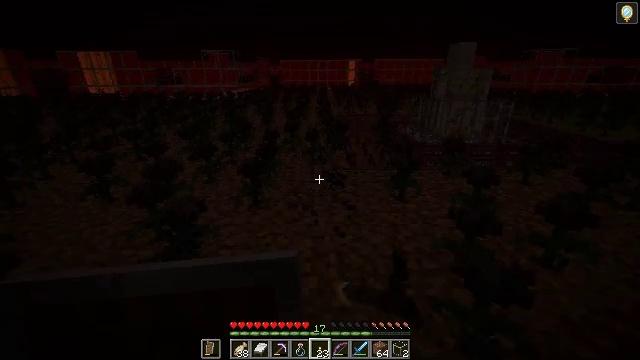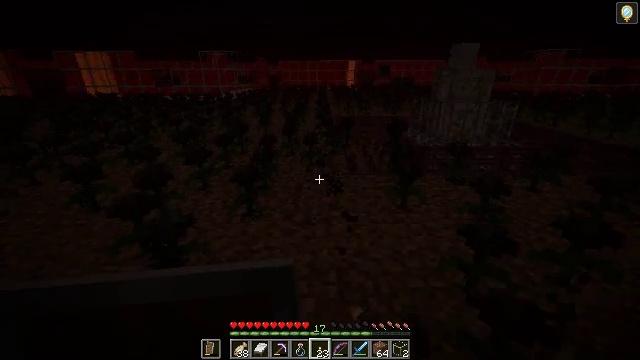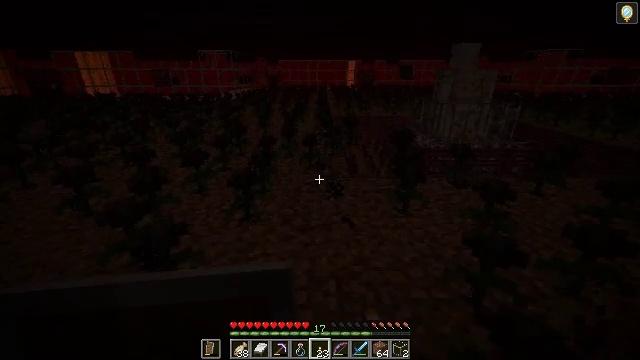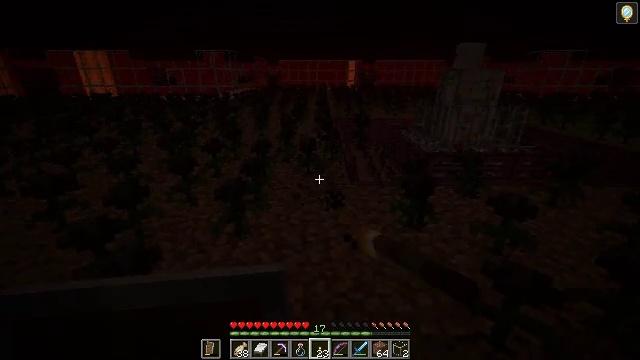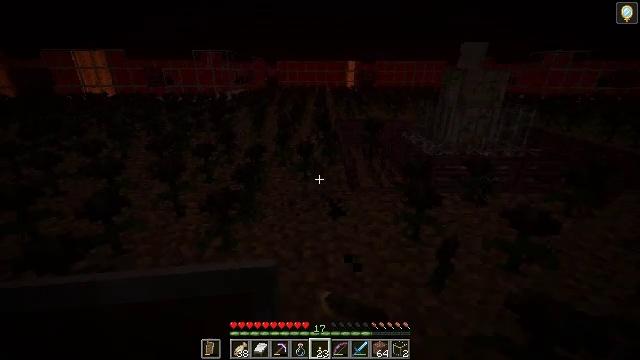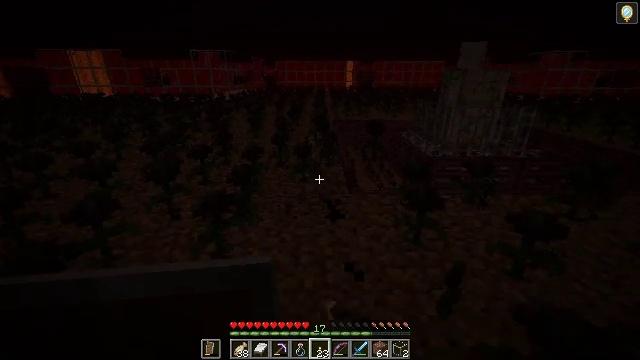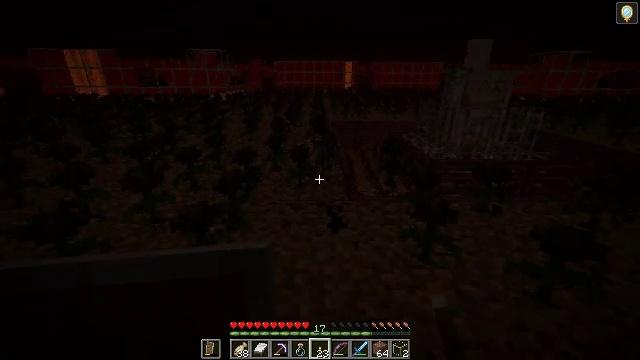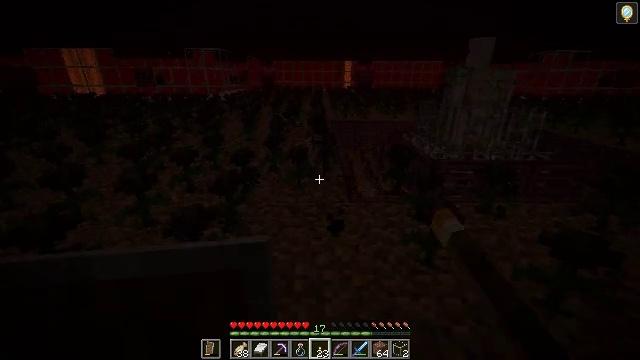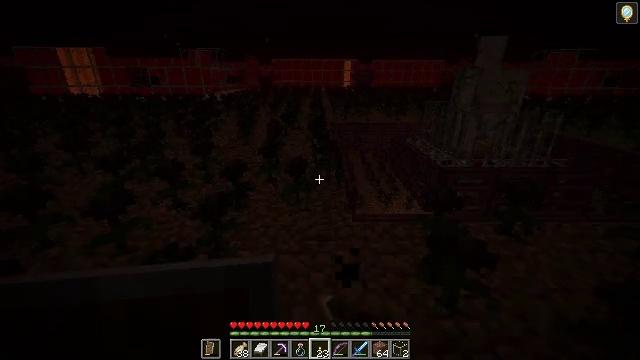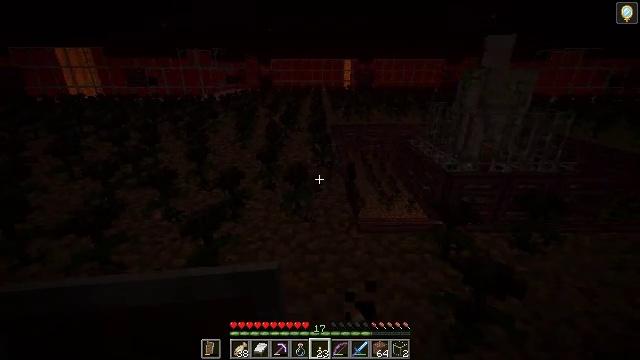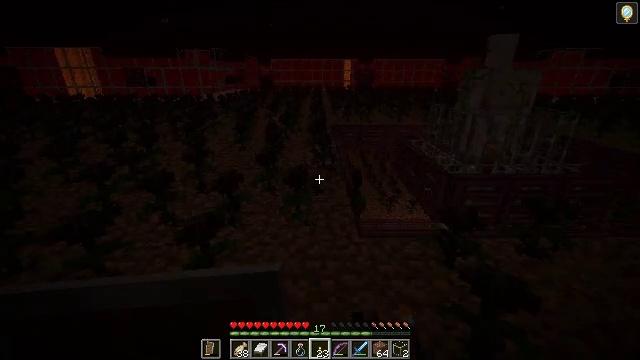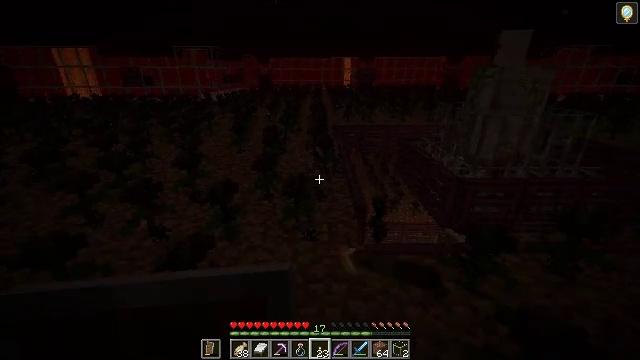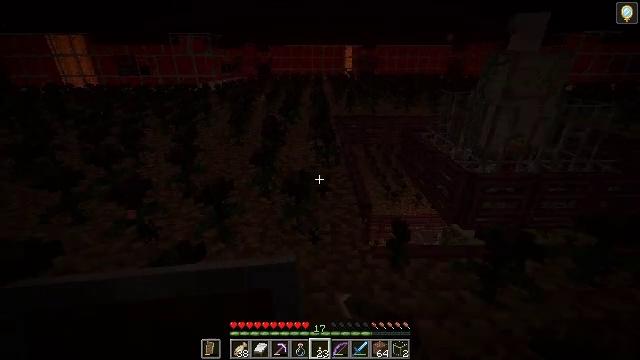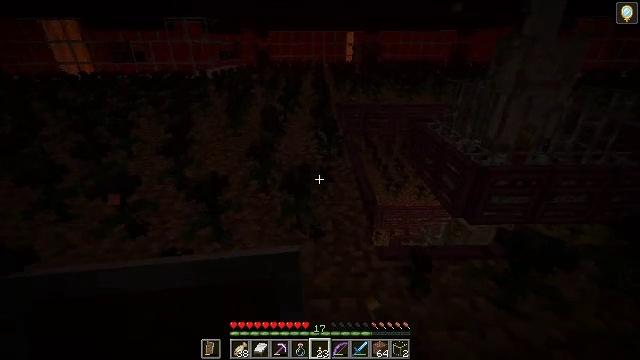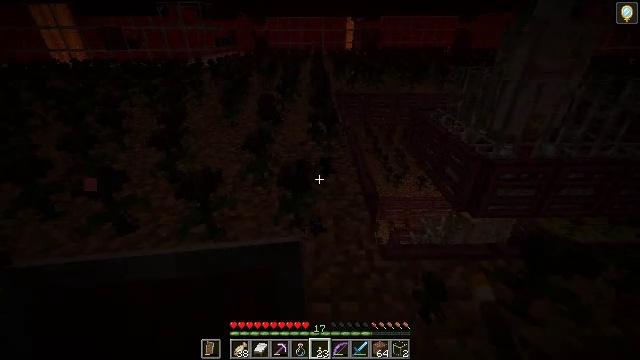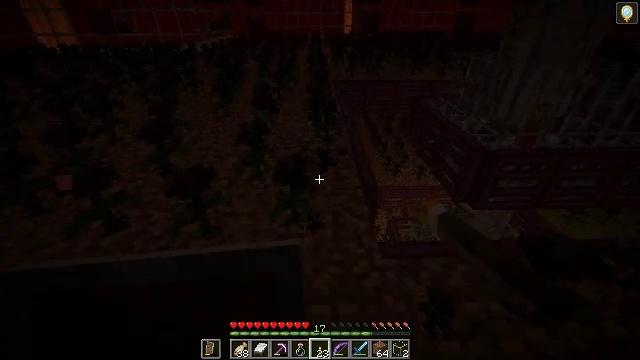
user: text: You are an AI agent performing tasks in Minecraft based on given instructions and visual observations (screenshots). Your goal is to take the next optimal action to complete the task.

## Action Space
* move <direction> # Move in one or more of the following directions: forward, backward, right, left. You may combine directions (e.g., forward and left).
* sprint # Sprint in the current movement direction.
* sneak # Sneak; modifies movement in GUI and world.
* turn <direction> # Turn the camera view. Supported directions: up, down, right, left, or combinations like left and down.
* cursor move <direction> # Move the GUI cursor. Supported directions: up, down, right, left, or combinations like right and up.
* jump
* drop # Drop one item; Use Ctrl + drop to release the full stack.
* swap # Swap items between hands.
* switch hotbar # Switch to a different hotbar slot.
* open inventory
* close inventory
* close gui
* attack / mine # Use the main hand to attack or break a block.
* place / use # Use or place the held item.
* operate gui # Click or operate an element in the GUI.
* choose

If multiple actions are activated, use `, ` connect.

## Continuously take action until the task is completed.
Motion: motion action
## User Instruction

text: Attack the wither rose to collect it.
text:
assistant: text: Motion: move forward, attack / mine
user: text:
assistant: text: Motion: move forward, attack / mine
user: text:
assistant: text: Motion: move forward, attack / mine
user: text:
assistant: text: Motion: move forward, attack / mine
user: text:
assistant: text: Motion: move forward, attack / mine
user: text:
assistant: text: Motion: move forward, attack / mine
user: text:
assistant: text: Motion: move forward, attack / mine
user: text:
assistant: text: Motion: move forward, attack / mine
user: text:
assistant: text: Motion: move forward, attack / mine
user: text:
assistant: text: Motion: move forward, attack / mine
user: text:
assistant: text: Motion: move forward, attack / mine
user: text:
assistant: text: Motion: move forward, turn down, attack / mine
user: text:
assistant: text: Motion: move forward, turn down, attack / mine
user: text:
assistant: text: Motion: move forward, turn down, attack / mine
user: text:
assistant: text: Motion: move forward, turn down, attack / mine
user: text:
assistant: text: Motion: move forward, turn down, attack / mine
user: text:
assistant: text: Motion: move forward, turn left and down, attack / mine
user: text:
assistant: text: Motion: turn left and down
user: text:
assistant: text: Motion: turn down
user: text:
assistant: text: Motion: turn down
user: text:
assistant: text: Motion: attack / mine
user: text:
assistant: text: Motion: attack / mine
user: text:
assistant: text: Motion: no_op
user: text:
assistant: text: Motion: turn right and up
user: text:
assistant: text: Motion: turn right and up
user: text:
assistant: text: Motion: turn up
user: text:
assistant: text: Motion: turn left
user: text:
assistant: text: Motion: turn left and down
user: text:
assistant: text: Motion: turn left and down
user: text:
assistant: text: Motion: attack / mine